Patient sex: F
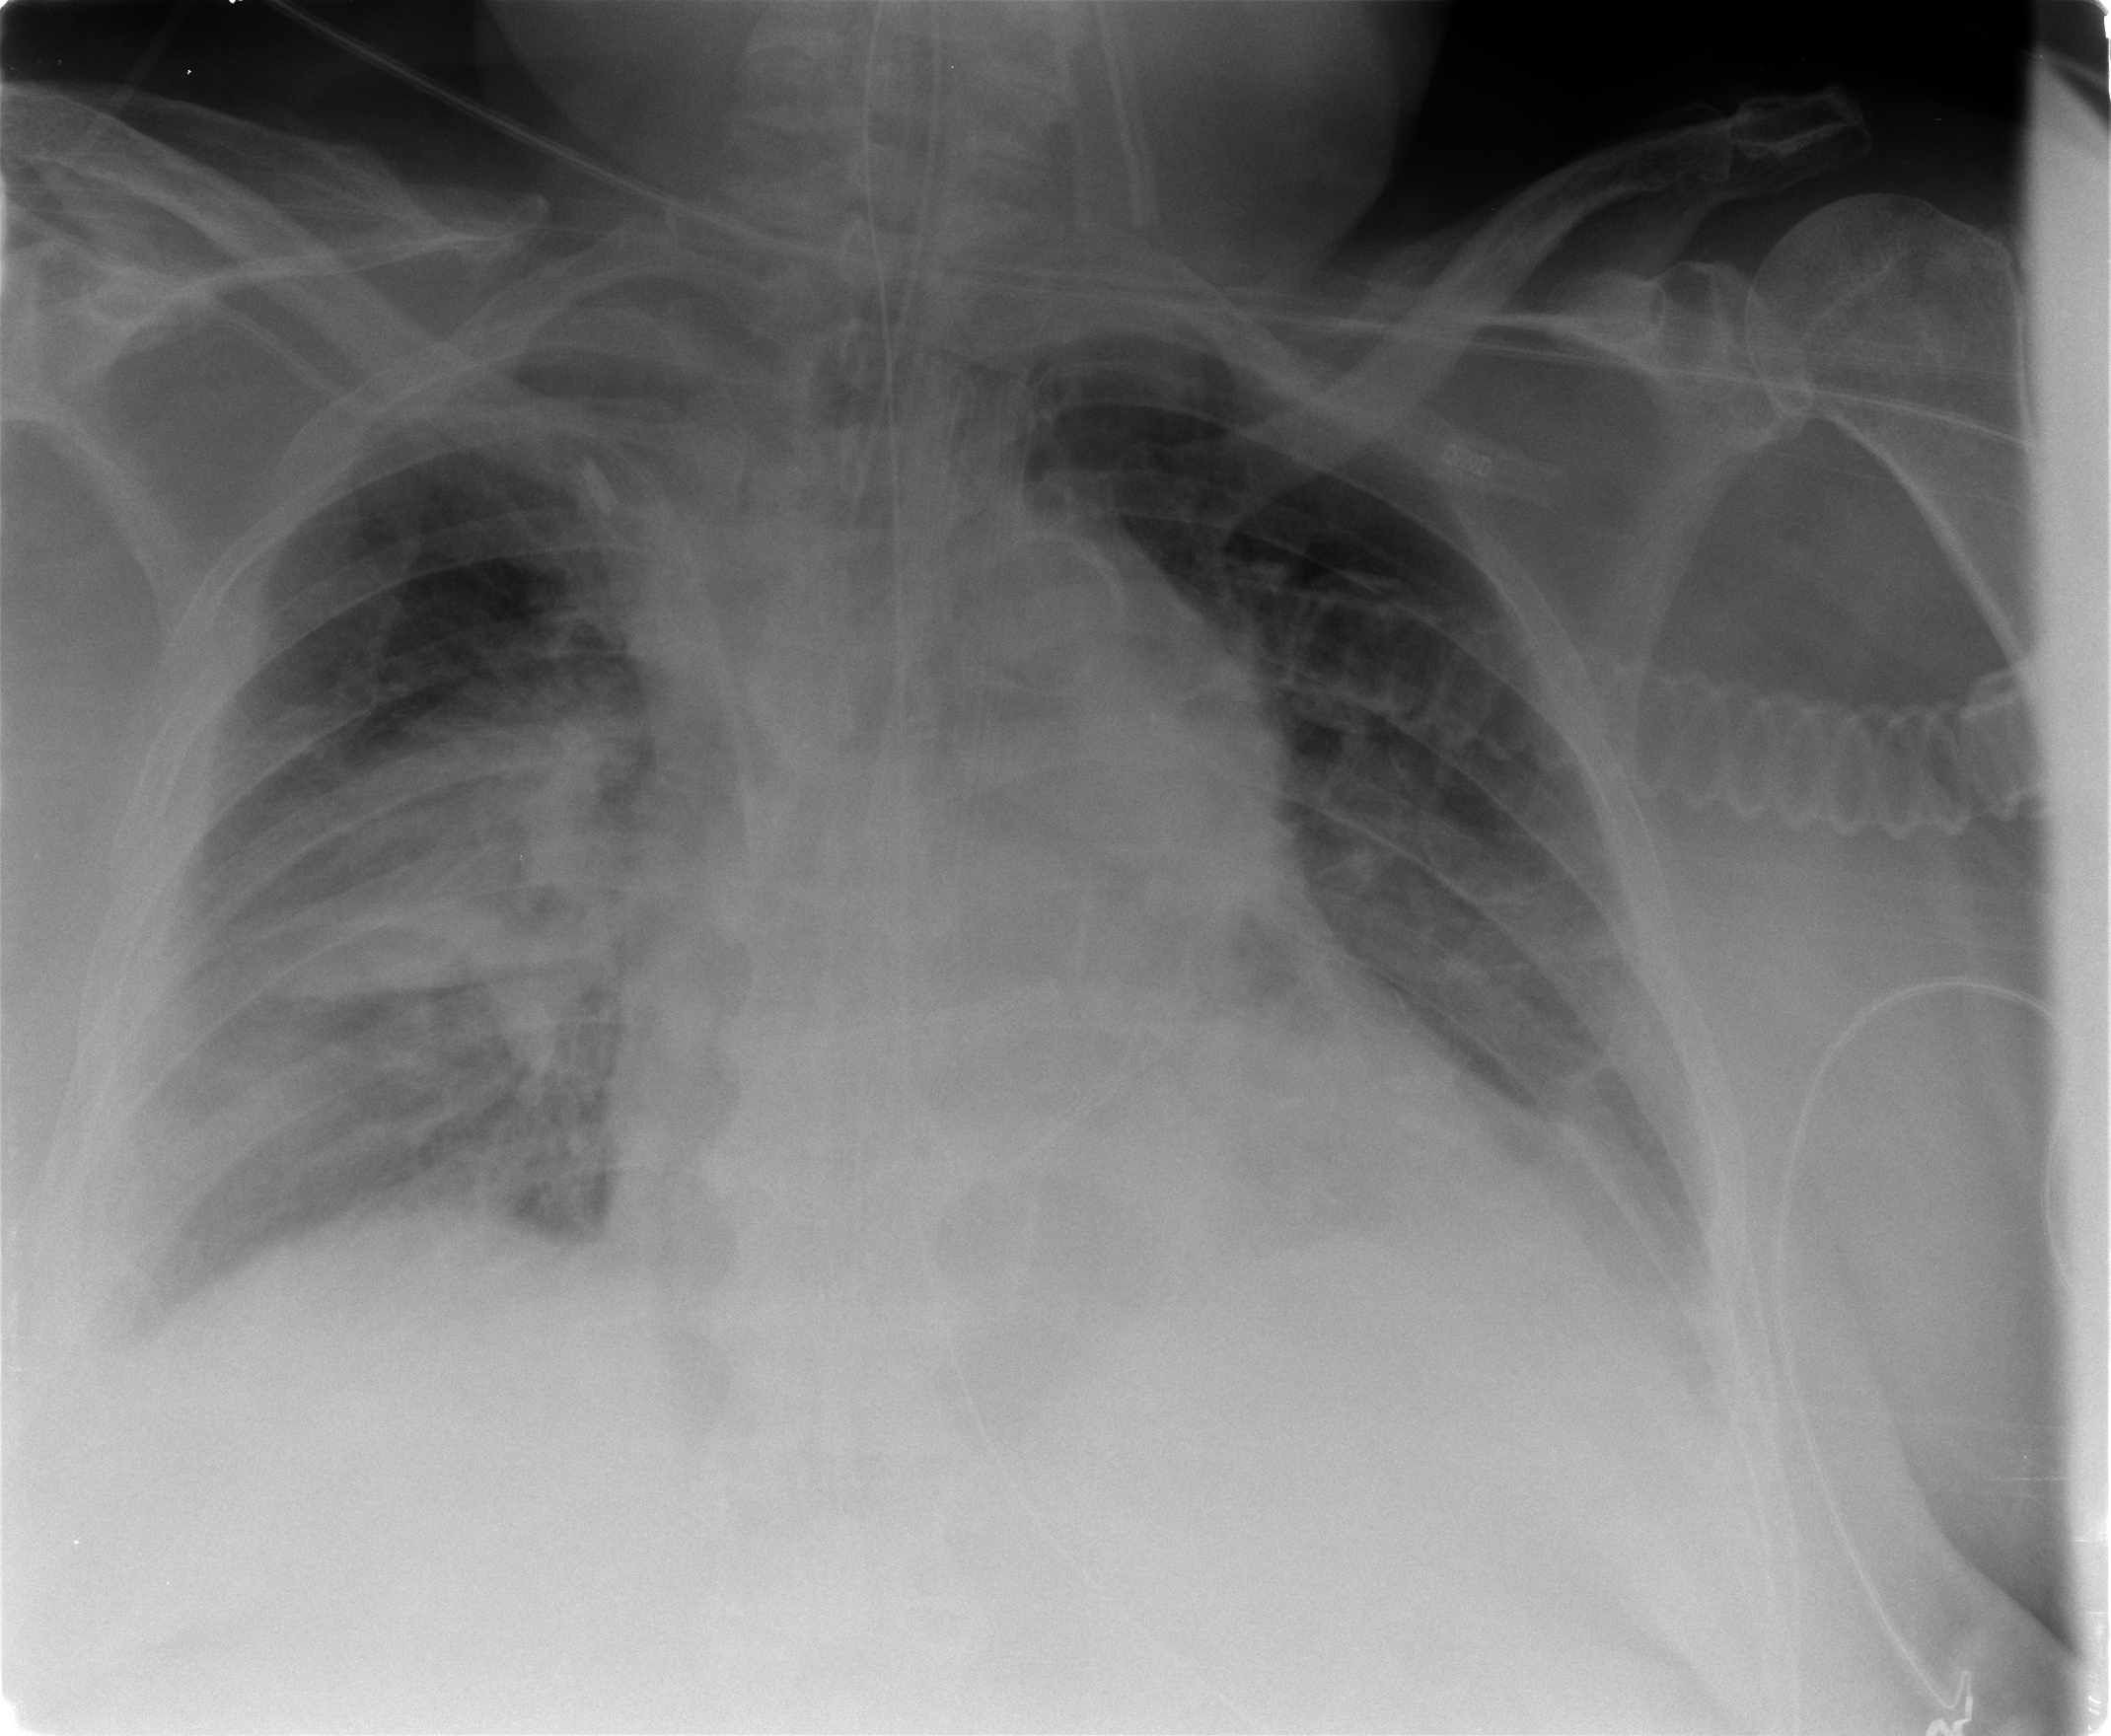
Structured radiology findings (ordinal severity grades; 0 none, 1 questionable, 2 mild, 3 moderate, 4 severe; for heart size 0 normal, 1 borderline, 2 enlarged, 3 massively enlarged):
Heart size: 2
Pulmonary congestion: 2
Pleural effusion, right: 2
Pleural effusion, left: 2
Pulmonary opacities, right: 2
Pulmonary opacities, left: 0
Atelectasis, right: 2
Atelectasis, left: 2